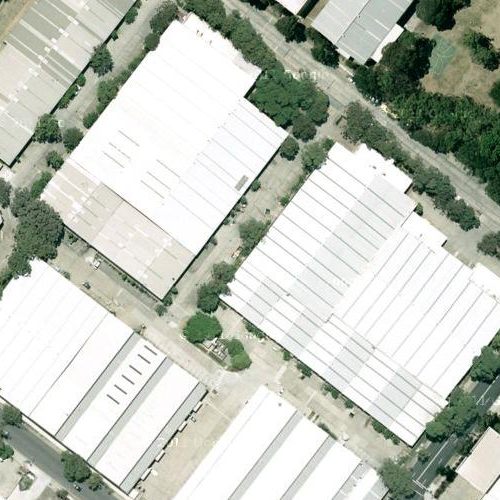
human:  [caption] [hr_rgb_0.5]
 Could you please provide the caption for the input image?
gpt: An industrial area with many white houses while some green plants beside .

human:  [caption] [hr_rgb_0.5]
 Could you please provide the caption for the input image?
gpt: This is an industrial area with many white buildings and some plants beside .

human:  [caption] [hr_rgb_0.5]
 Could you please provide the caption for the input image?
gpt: An industrial area with lots of white houses while a lawn beside .

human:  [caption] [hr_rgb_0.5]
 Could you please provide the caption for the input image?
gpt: There is a lawn and some plants beside the industrial area .

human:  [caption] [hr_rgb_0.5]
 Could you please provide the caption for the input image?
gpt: Some plants and a lawn beside an industrial area .